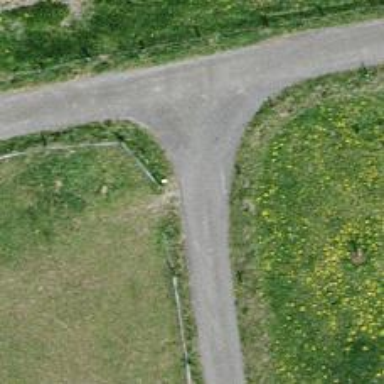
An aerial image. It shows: Service road with grade 1 tracktype.